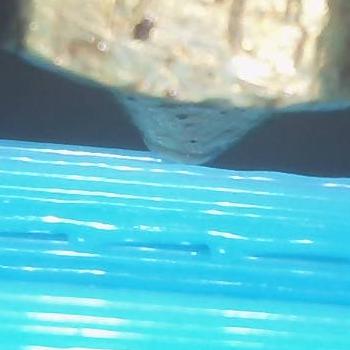
Flow rate: 70%